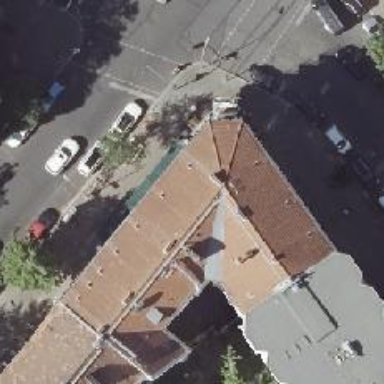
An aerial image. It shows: Restaurant with brewery.